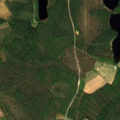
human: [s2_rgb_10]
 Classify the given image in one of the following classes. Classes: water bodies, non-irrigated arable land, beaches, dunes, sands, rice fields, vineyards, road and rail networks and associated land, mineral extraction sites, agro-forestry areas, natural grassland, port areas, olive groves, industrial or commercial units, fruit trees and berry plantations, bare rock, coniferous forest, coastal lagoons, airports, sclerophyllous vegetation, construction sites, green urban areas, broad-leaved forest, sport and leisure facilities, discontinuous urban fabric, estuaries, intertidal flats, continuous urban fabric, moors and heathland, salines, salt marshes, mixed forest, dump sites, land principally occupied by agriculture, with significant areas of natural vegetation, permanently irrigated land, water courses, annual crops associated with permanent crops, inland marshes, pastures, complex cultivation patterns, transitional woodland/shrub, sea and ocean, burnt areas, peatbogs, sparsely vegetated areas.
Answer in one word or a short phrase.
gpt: coniferous forest, transitional woodland/shrub, water bodies